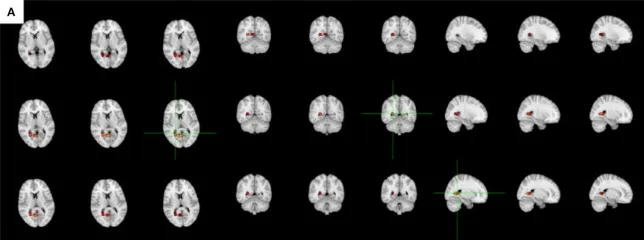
(A) The MEG ECD method delineated epileptic zone at right posterior cingulate cortex.
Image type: radiology (mri)